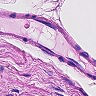
Metastatic tissue present: no